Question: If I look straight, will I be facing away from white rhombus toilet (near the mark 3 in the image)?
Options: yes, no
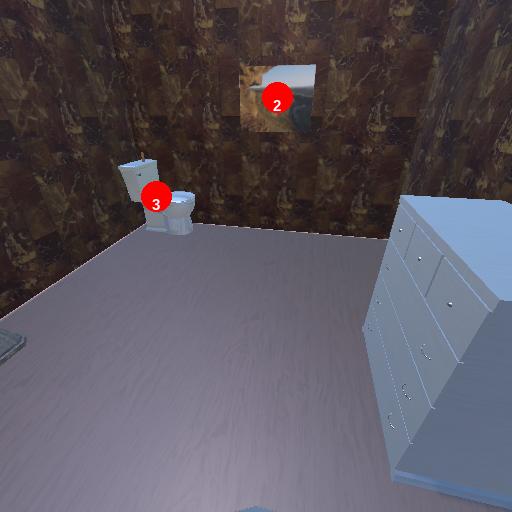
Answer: yes